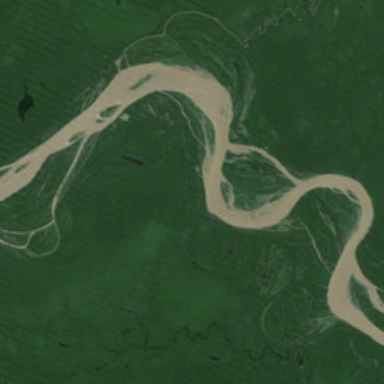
Many green plants are in two sides of a curved river .